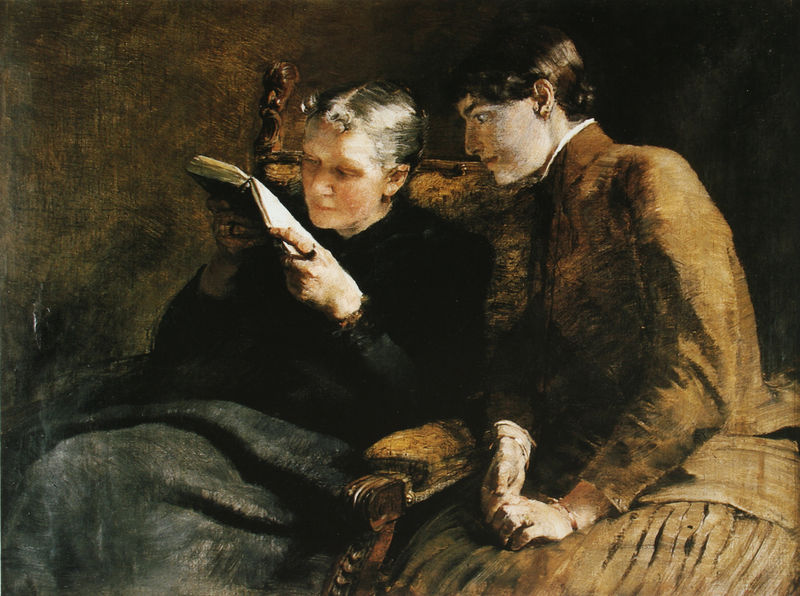
Titel: Die Lesenden
Künstler: Clara von Rappard
Institution: Privatbesitz
Schlagwörter: dunkel, gemälde, hand, mann, schatten, weiß, frauen, gelb, grün, menschen, mädchen, sitzen, abend, braun, damen, finger, frau, frisur, grau, haar, hell, hintergrund, holz, kleid, kleider, licht, mund, nase, ohr, ohrring, profil, raum, schmuck, schwarz, stirn, stuhl, zimmer, blick, dame, beige, muster, rock, alt, blond, gesichter, hemd, jung, wand, alte, arm, augen, barock, bibel, blicke, falten, gesicht, halten, kleidung, kragen, ärmel, bildnis, hals, hände, portrait, porträt, rückenlehne, schauen, öl, kalt, land, auge, gold, haare, kostüm, realismus, sessel, sitzend, decke, familie, gewänder, mutter, paar, tochter, augenbrauen, kinn, lippen, locke, ohren, scheitel, schultern, bauern, dutt, hinter, armlehne, lehne, zwei, haltung, kissen, nasen, ohrensessel, polster, witwe, zwei frauen, nah, realistisch, ernst, lesen, gestreift, junge frau, junge, schoß, knie, ring, doppelportrait, doppelporträt, hälfte, buch, lehnstuhl, seite, brille, schnitzerei, einband, armband, armbänder, armreif, armreifen, seiten, gefaltete hände, leibl, dunke, halbprofil, hellgrau, aufmerksam, leder, korsett, volute, lesend, gepolstert, leserin, aufgeschlagen, alte frau, oma, blaß, vorlesen, geschnitzt, schwach, enkel, großmutter, tocher, zuhören, lektüre, sessellehne, decken, interesse, lauschen, interessiert, dahinter, lesestunde, freu, haae, armreife, lockken, neben, stihl, stirnlocken, kurzsichtig, zuhörerin, stirnlocke, profl, enkelin, gebannt, geschnitzter kopf, schlechte augen, schnitzeri, sehschwäche, leserinnen, hände verschränkt, braune wand, mutter sohn buch lesen, kurzsichtigh